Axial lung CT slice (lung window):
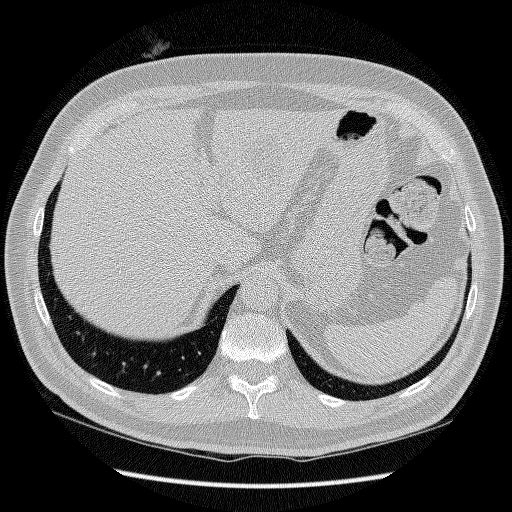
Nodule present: no